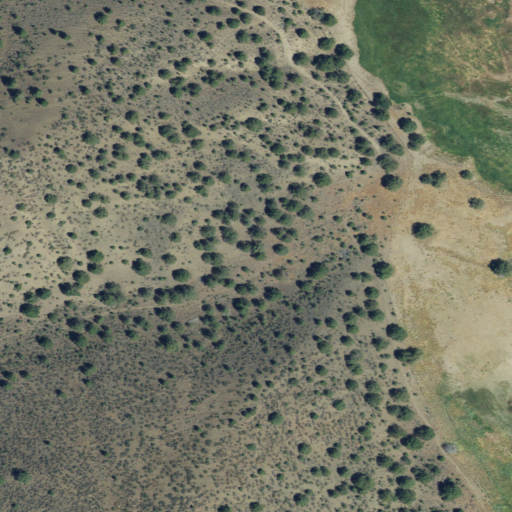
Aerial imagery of valley in Oregon named Walker Gulch containing shrub and woody wetlands